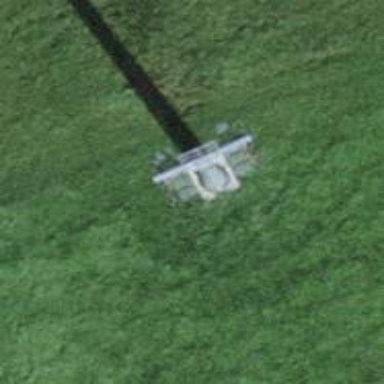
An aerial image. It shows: Pylon for aerialway.